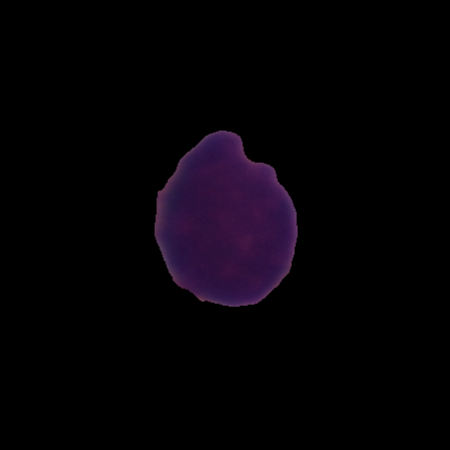
Label: healthy